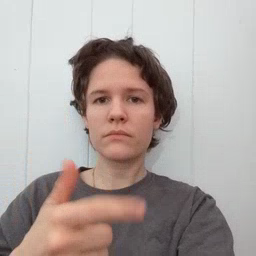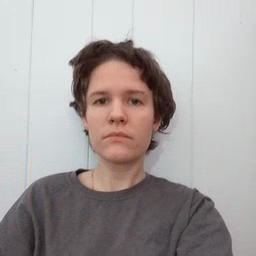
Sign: brother